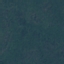
Land use / land cover class: Forest